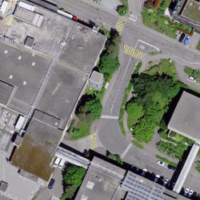
EUNIS habitat code: 54
Species observed at this site:
Spilostethus pandurus